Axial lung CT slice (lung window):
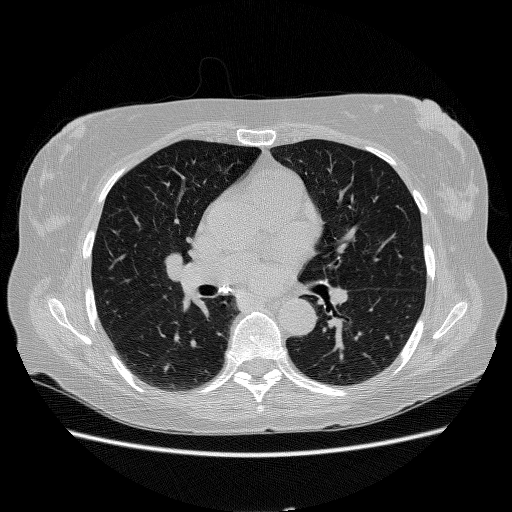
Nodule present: no